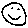
Label: smiley face